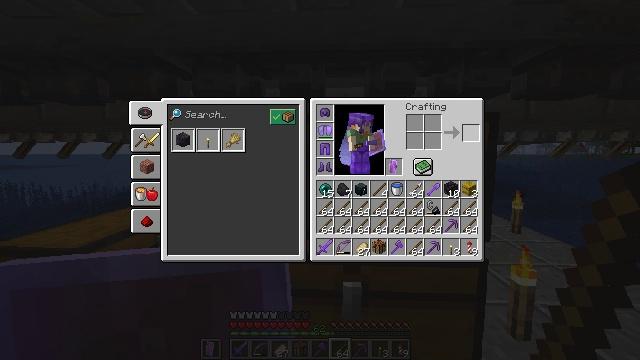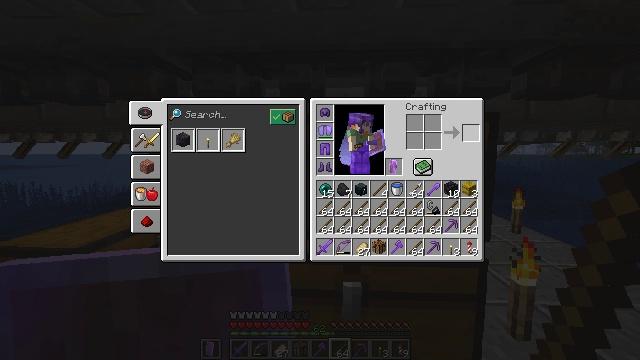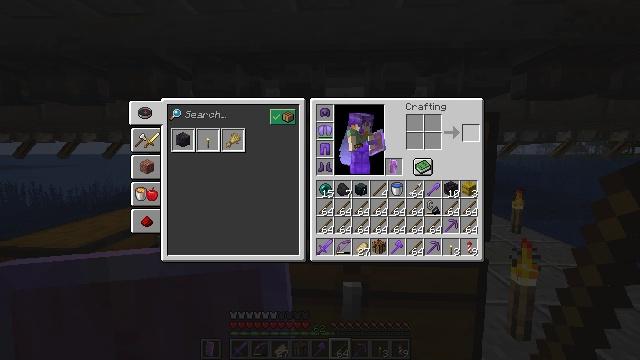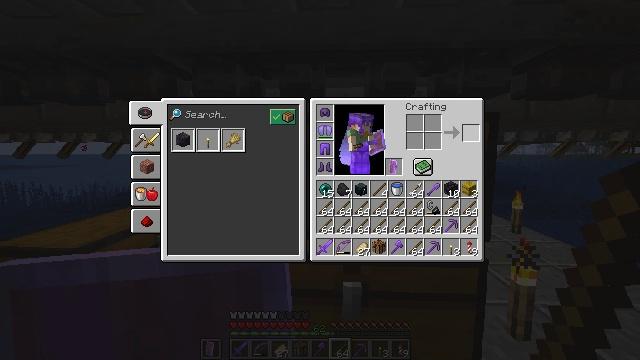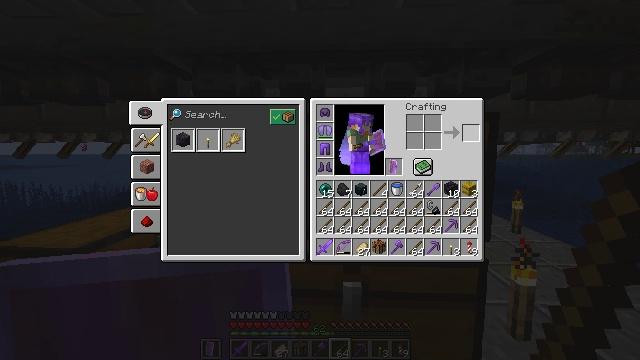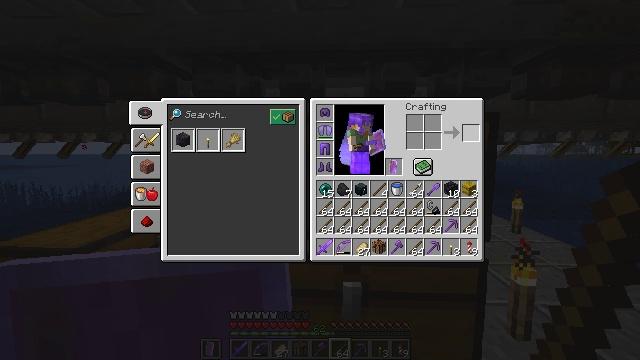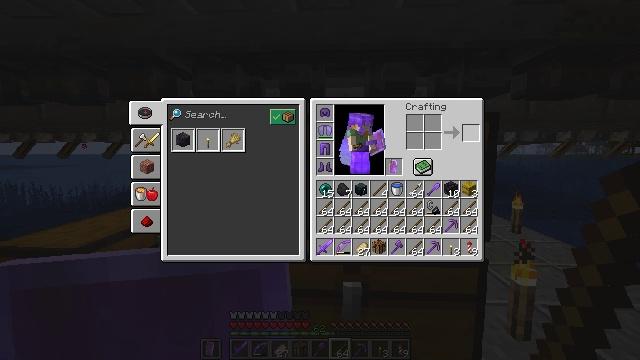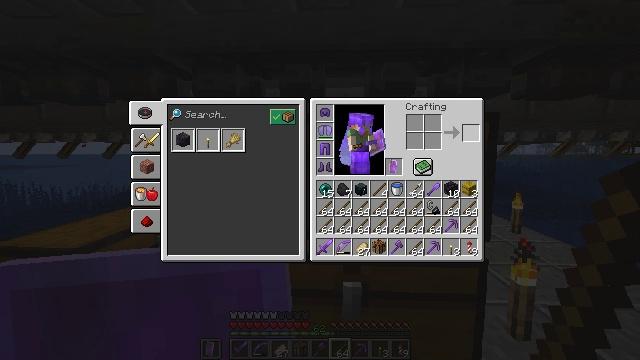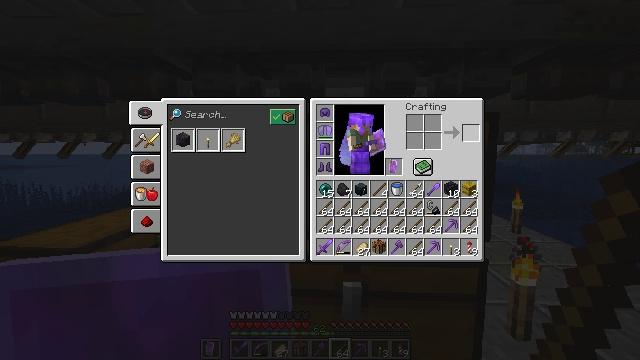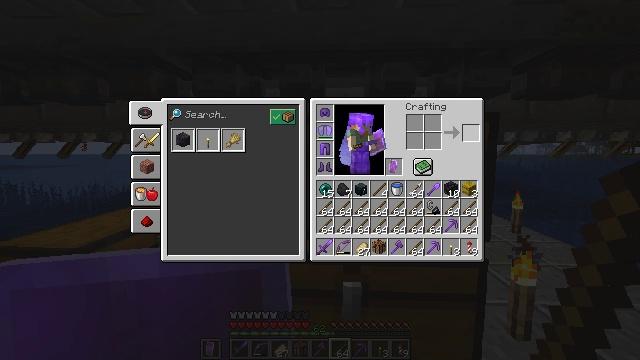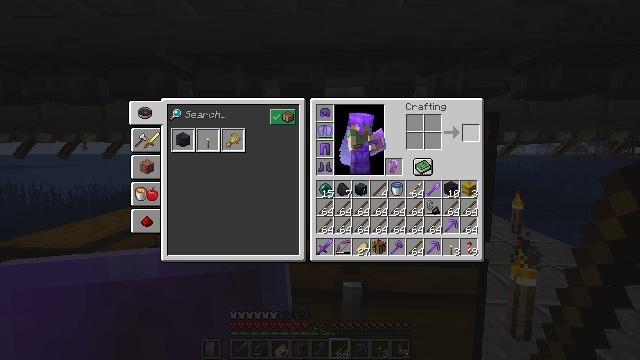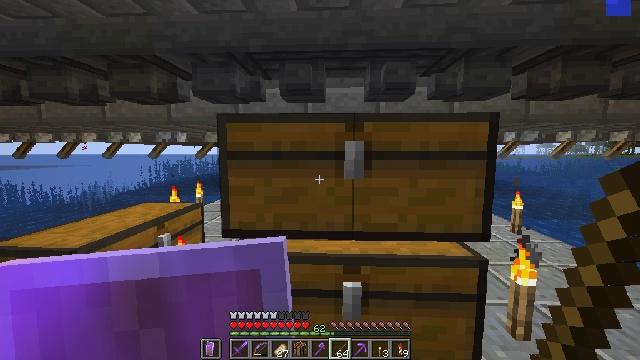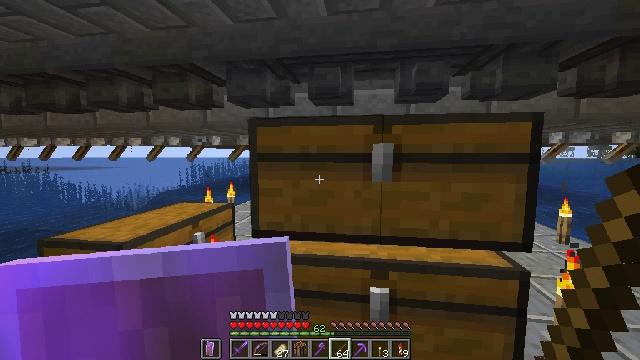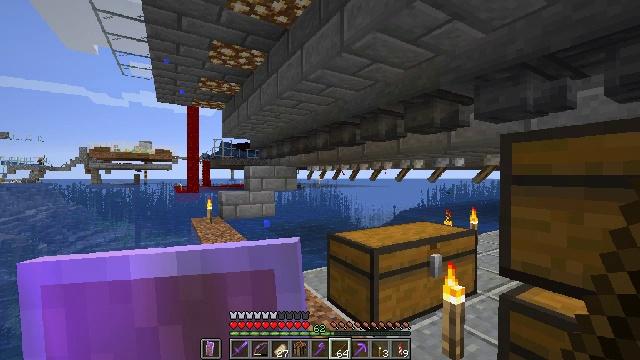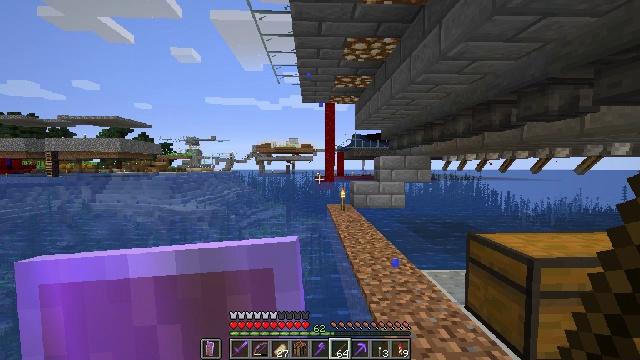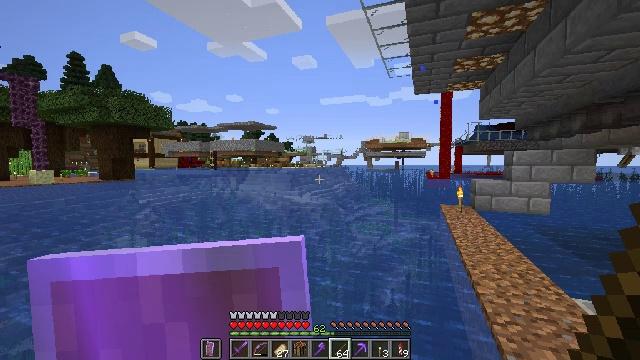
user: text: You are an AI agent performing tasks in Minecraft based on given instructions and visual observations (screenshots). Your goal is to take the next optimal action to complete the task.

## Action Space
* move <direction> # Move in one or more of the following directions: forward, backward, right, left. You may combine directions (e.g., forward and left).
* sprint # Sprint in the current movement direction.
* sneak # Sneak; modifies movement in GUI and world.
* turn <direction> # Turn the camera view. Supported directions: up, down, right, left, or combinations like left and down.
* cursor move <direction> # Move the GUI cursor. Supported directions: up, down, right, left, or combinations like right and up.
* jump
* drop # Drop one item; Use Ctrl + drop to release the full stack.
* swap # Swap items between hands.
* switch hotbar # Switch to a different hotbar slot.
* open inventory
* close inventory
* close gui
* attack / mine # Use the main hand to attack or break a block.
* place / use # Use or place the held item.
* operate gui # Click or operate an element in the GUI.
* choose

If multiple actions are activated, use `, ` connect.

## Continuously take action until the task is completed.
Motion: motion action
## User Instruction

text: Put necessary items in the crafting grid to craft an emerald.
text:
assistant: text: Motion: sneak, attack / mine
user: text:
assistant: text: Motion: sneak, attack / mine
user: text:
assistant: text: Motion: sneak, attack / mine
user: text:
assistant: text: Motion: attack / mine
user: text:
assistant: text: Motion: no_op
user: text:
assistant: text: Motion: no_op
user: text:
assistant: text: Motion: no_op
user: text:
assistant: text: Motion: no_op
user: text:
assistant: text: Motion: no_op
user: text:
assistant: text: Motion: no_op
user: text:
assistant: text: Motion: no_op
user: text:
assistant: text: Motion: turn left
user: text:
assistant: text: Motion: turn left and up
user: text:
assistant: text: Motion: turn left and down
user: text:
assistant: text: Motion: turn left
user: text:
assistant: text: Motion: turn left and down
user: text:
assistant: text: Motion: turn left
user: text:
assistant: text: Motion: turn left
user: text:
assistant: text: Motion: turn left
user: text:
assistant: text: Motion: no_op
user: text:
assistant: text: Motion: no_op
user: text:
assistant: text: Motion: no_op
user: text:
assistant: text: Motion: no_op
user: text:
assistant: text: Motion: no_op
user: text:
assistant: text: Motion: no_op
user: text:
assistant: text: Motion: turn right
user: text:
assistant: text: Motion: turn right
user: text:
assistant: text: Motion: sprint, turn right
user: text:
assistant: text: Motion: sprint
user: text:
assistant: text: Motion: sprint